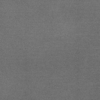
Label: dusty